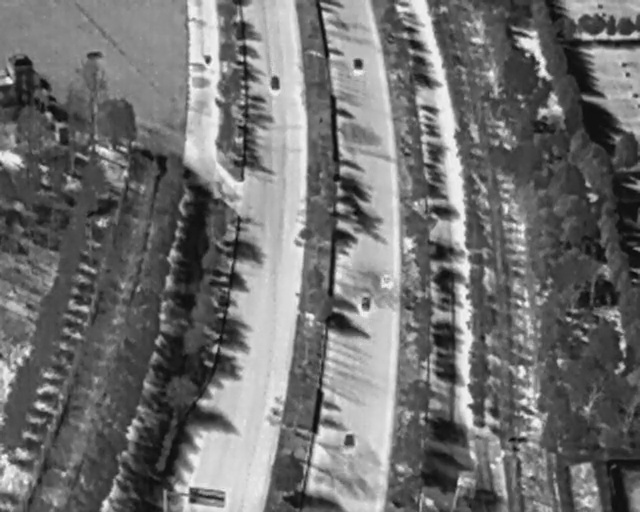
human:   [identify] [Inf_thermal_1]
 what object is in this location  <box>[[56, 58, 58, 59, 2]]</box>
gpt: <ref>1 small car at the center</ref>